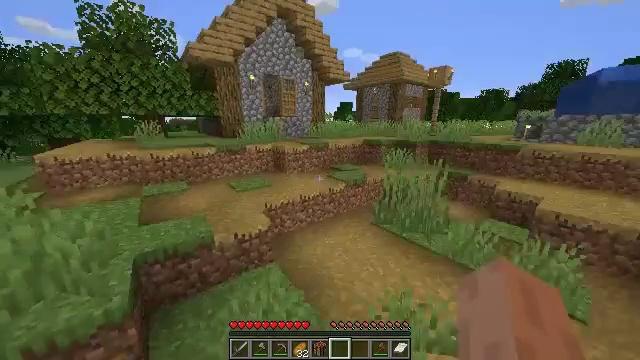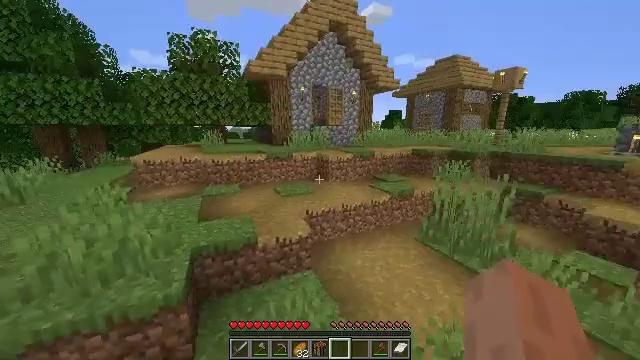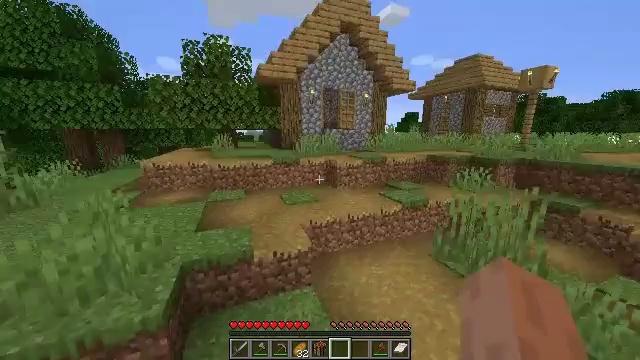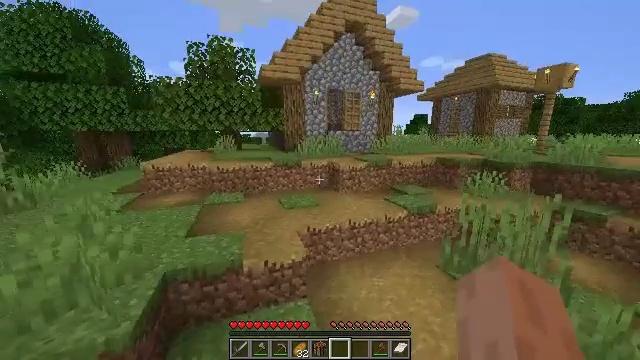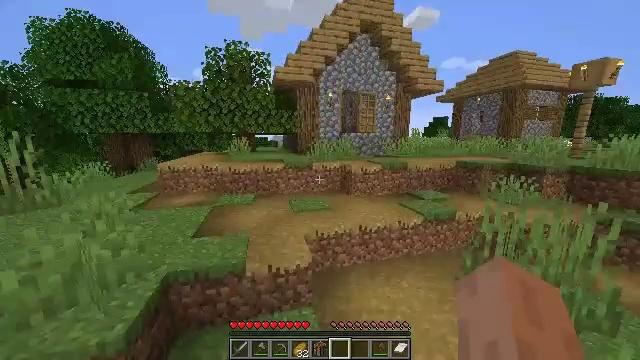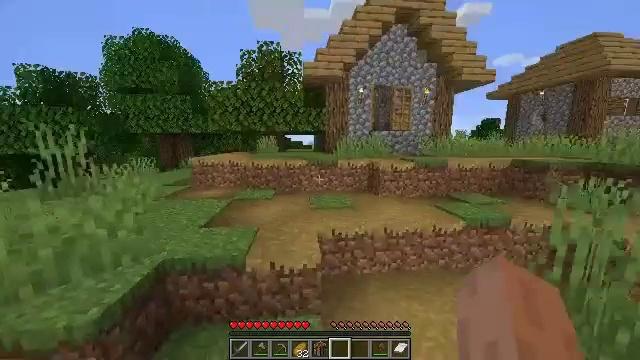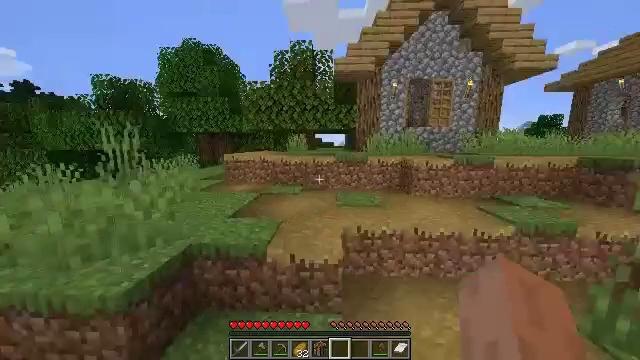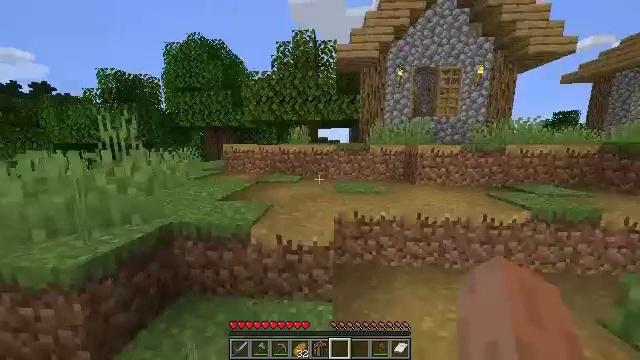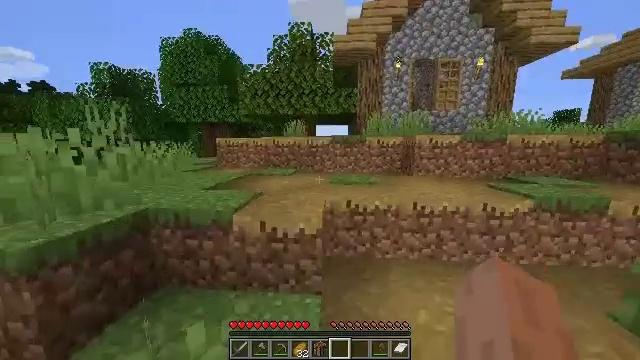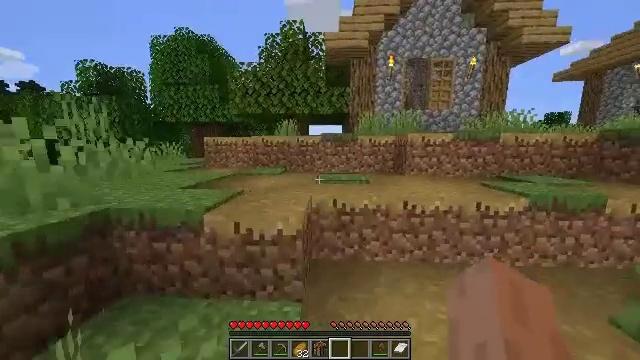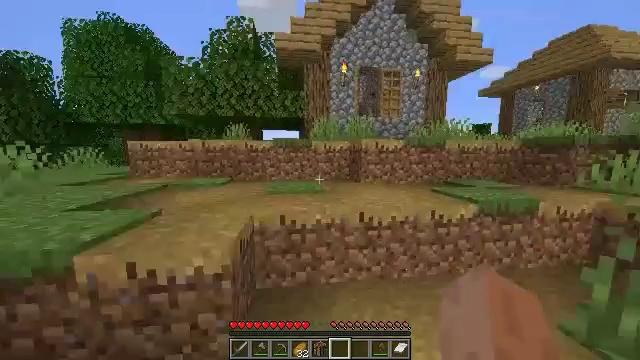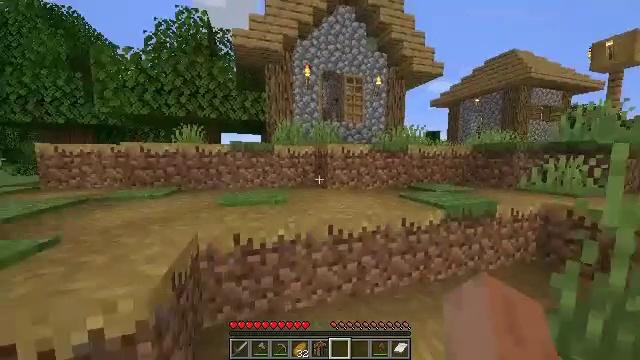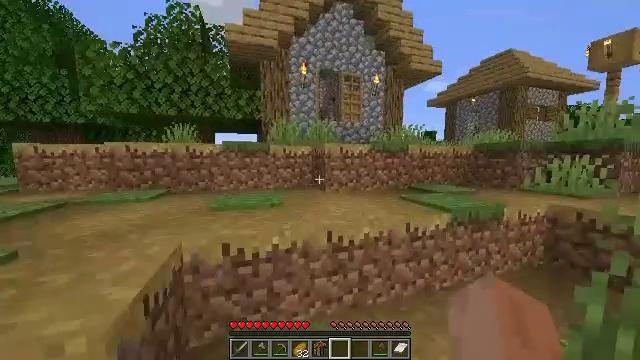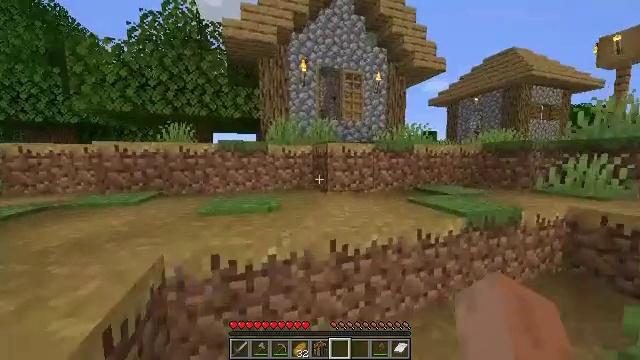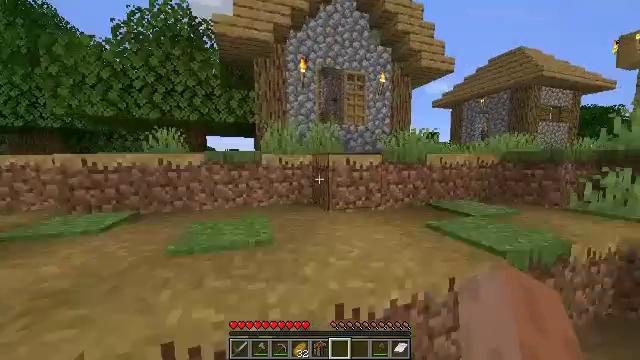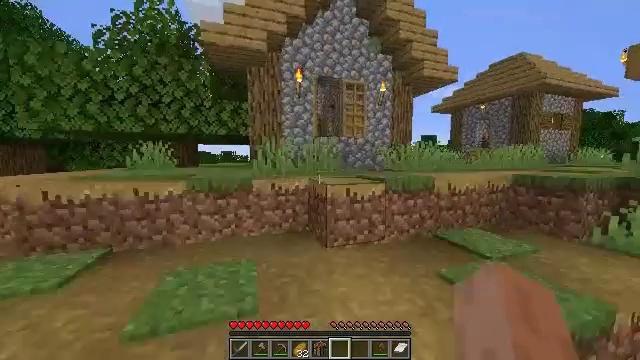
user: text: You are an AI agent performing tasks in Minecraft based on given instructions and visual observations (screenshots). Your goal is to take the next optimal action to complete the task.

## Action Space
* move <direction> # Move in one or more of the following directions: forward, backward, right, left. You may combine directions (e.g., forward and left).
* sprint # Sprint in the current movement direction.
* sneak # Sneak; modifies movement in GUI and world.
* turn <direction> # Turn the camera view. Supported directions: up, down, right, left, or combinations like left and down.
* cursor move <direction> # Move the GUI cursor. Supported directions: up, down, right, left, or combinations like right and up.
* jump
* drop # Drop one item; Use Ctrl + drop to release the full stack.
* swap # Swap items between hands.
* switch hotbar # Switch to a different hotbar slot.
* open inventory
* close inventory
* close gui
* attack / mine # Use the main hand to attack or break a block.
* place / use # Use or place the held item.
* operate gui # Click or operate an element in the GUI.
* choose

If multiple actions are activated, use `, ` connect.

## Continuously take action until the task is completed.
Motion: motion action
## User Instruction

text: Attack the grass path to restore it to dirt.
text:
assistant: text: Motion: move forward, turn left and up, jump
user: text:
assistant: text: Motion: move forward, turn left
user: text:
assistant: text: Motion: move forward, turn left
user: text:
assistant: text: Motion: move forward, turn left
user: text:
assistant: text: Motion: move forward, turn left and up
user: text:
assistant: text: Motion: move forward, turn left
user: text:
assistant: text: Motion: move forward, turn left
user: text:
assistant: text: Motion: move forward
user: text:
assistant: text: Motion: move forward, turn right
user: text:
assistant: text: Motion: move forward, turn right and up
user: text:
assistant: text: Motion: move forward, turn right and up
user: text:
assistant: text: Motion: move forward
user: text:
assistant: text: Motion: move forward
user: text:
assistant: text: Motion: move forward, jump
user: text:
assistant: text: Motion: move forward, jump
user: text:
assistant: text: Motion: move forward, jump
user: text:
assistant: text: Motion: move forward, turn right and down, jump
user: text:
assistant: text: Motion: move forward, turn right and down, jump
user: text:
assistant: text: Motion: move forward, turn right and down, jump
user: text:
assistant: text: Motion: move forward, jump
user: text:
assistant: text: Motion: move forward, jump
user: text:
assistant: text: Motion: move forward, jump
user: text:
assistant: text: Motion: move forward, jump
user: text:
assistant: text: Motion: move forward, jump
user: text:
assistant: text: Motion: move forward, turn left, jump
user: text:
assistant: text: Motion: move forward, turn left
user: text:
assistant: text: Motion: move forward, turn left
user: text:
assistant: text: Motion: move forward, turn left
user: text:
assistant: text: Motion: move forward, turn left
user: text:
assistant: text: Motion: move forward, sprint, turn left